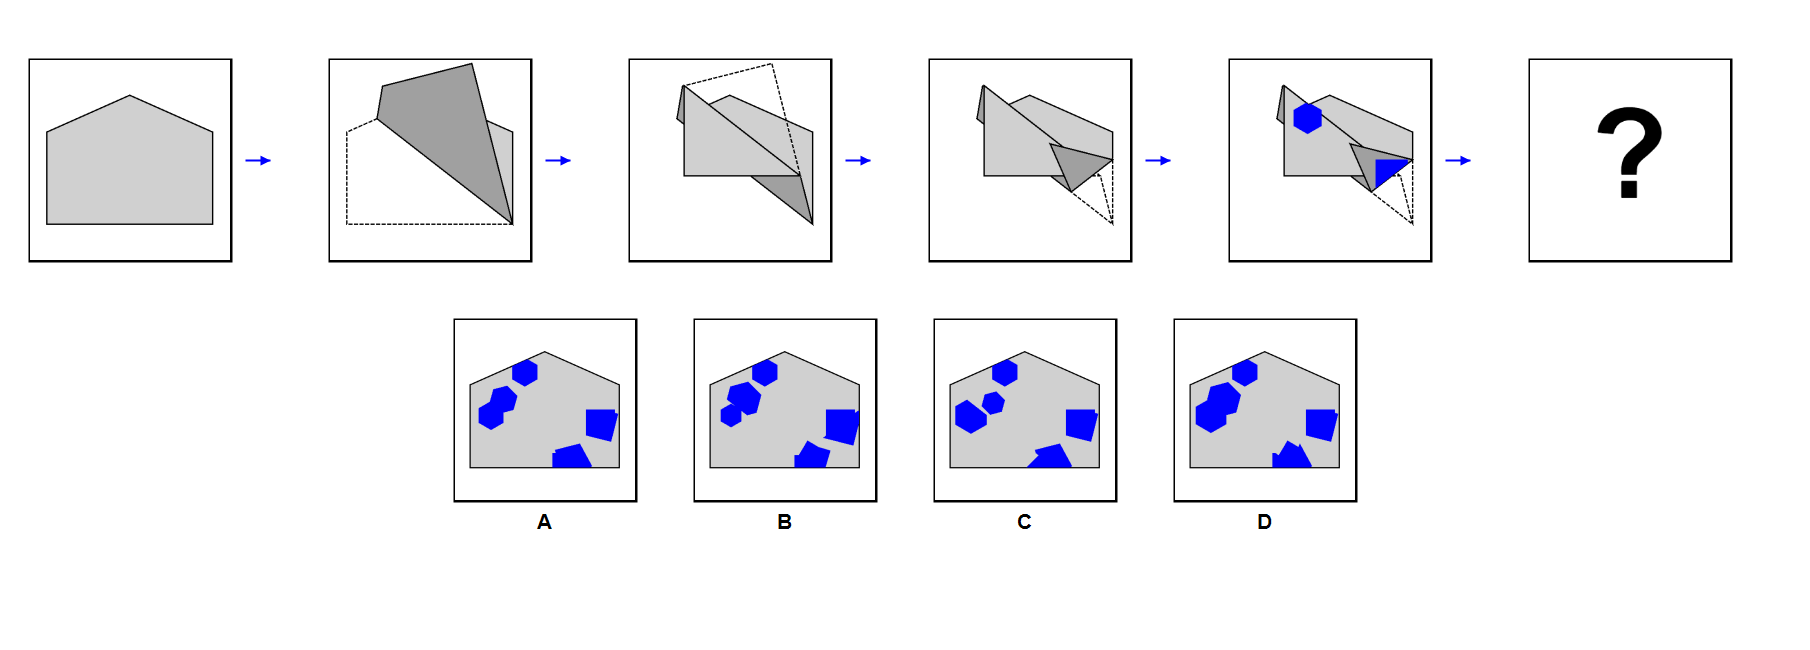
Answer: A